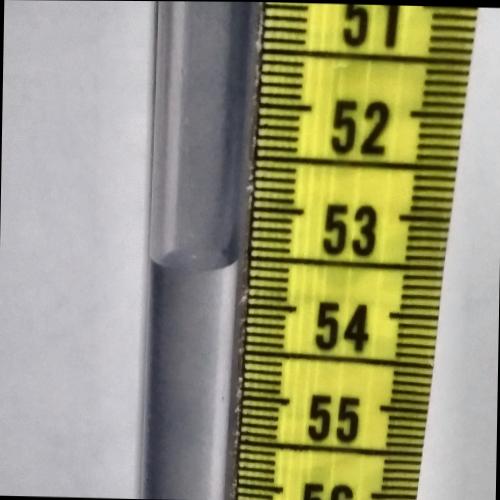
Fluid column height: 53.6 cm